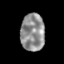
Tissue: skin
Cell type: T cells
Senescence score: 0.2847
Nuclear area (px): 881
Mean DAPI intensity: 143.822